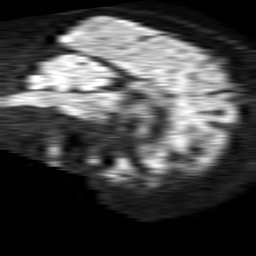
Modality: TRACE
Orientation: sagittal
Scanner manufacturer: philips
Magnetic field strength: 1.5 T
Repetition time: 4.6 s
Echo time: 0.08631 s